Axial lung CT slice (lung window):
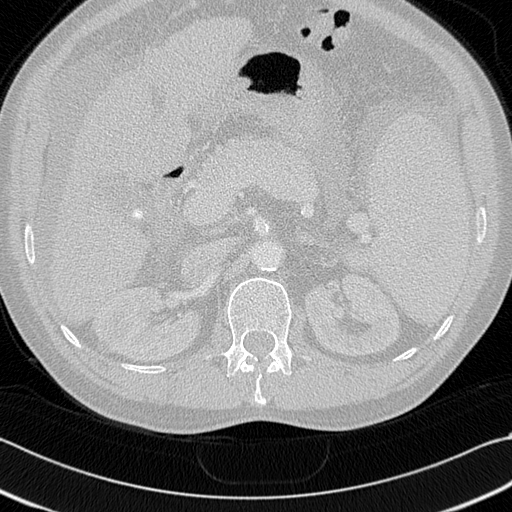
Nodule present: no